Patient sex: M
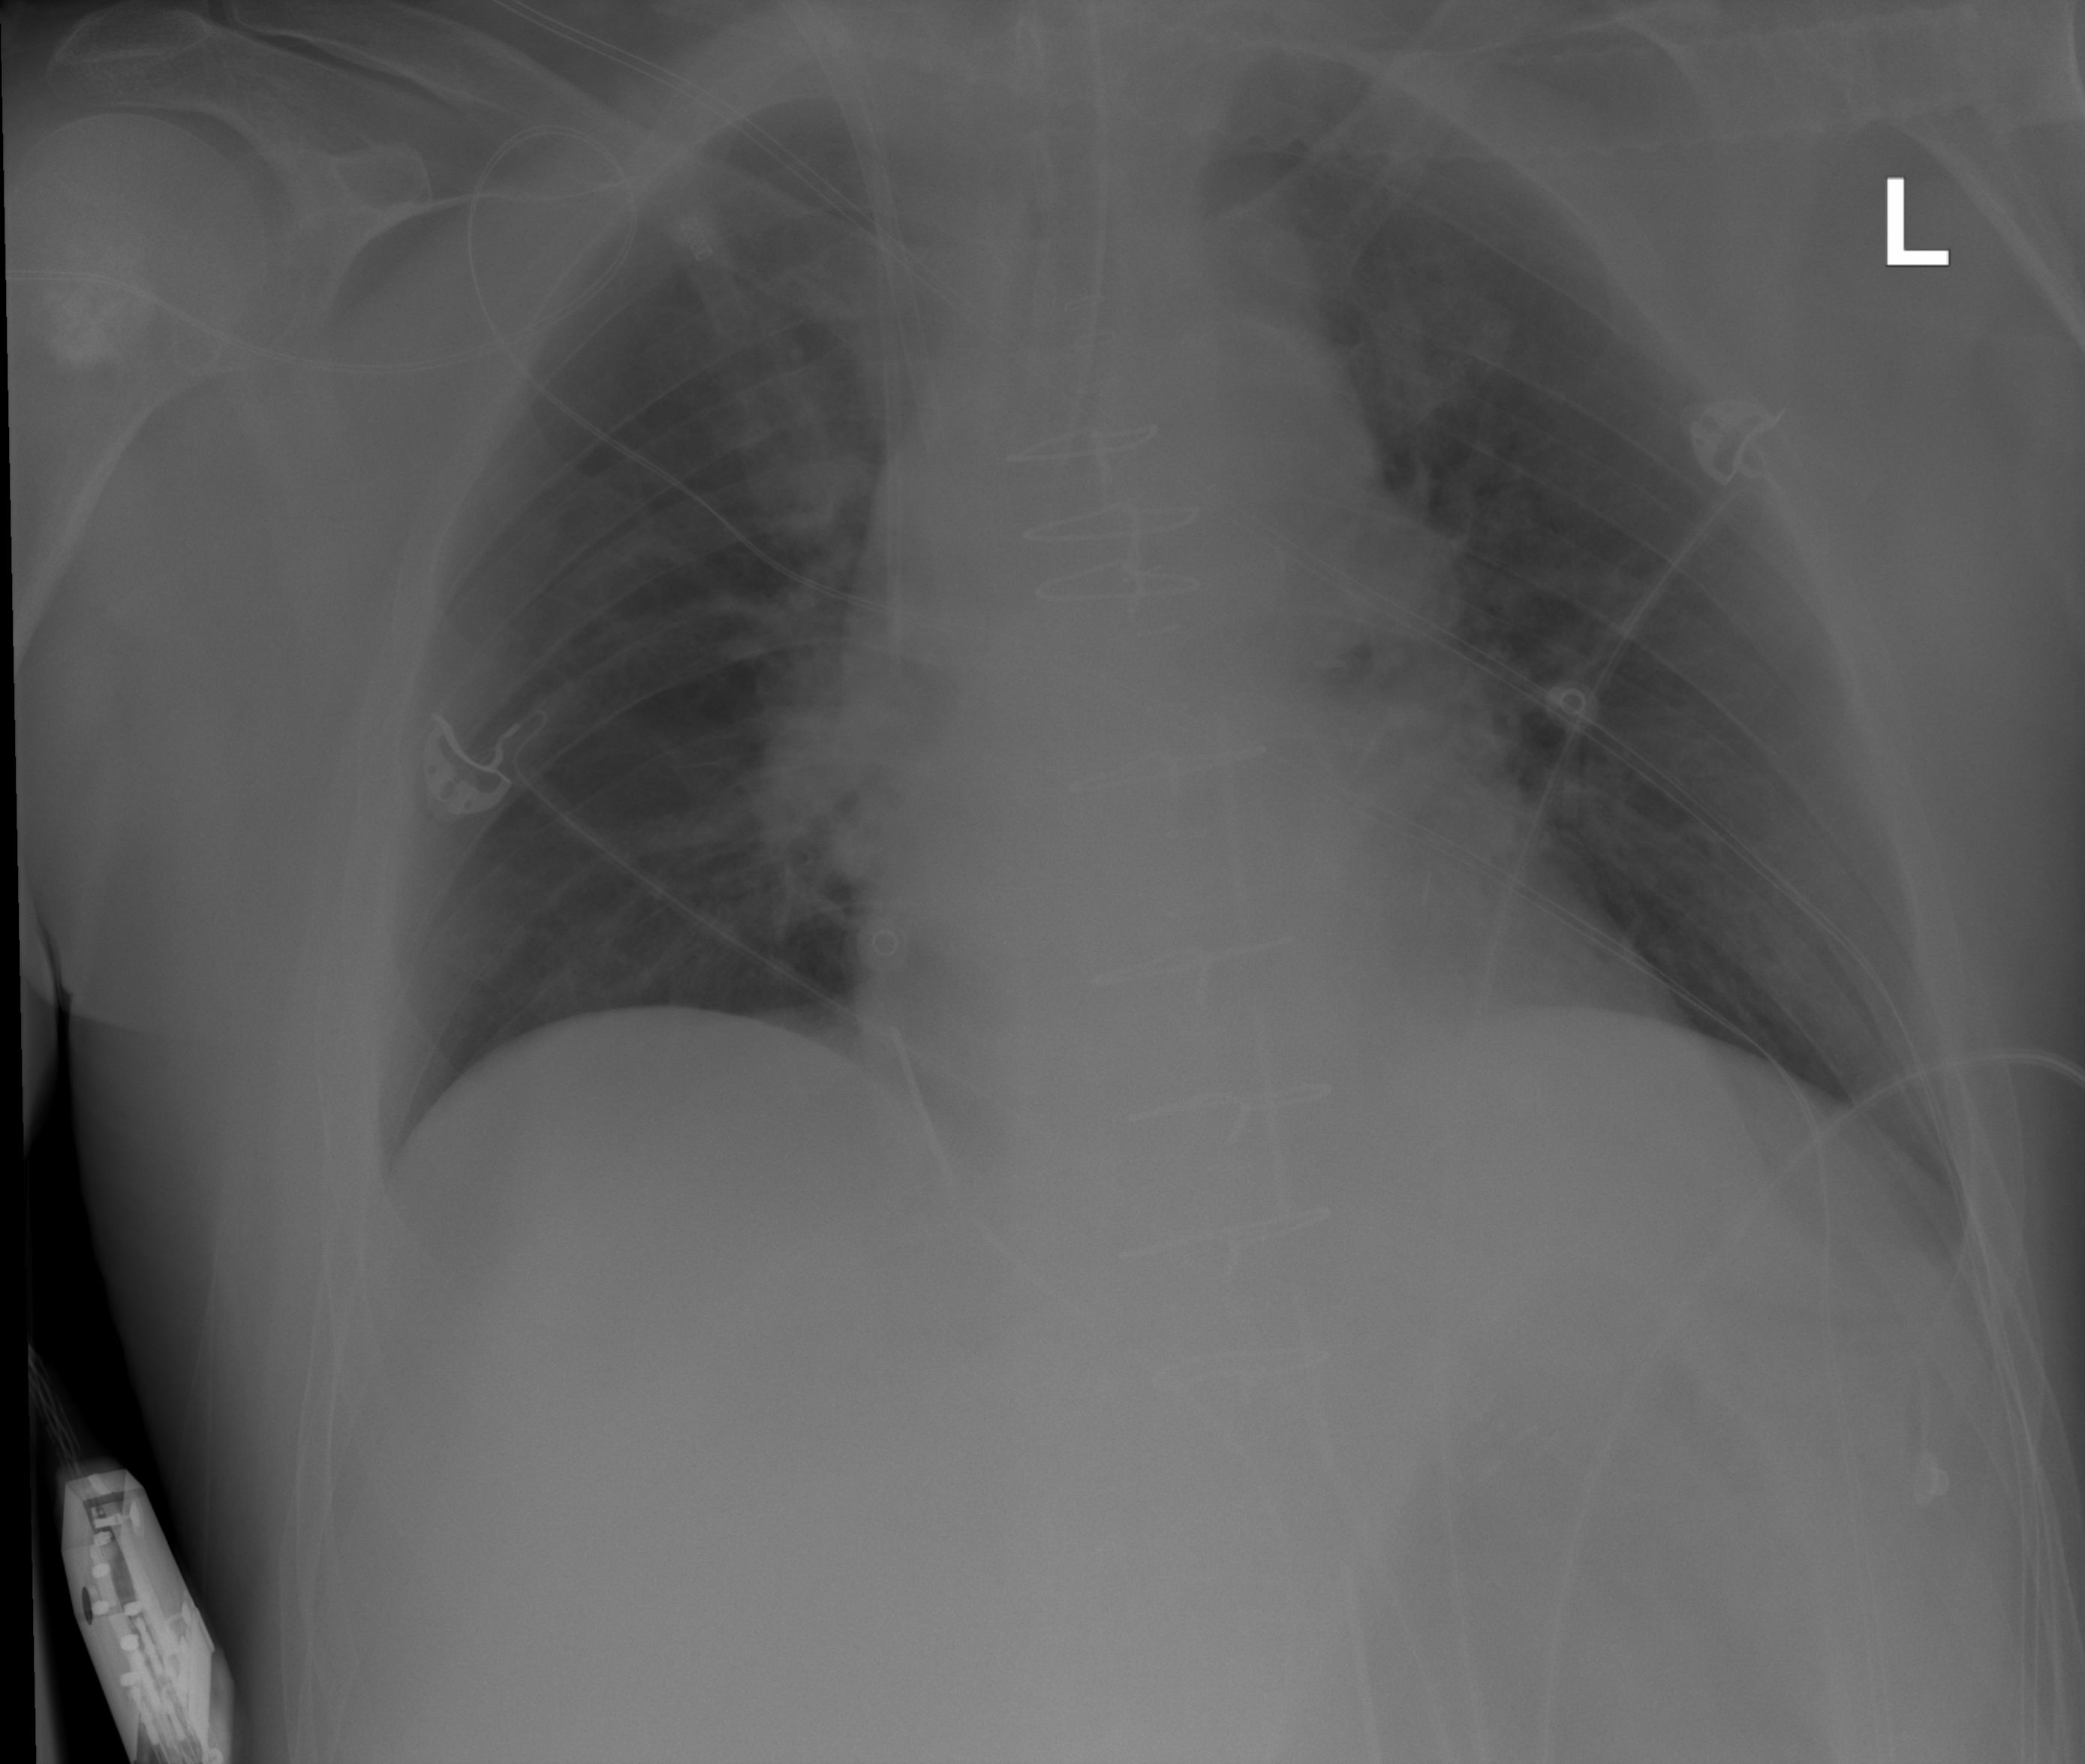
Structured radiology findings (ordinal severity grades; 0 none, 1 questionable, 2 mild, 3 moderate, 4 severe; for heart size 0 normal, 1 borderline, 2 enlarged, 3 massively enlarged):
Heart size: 2
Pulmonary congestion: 2
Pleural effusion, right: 0
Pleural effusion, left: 0
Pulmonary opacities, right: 0
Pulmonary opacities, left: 0
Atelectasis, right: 0
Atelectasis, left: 0